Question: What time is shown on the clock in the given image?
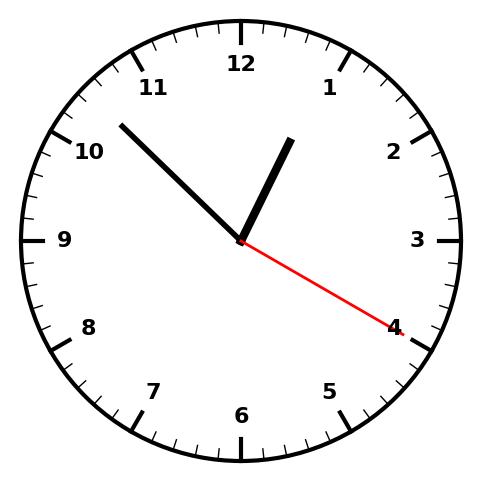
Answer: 12:52:20